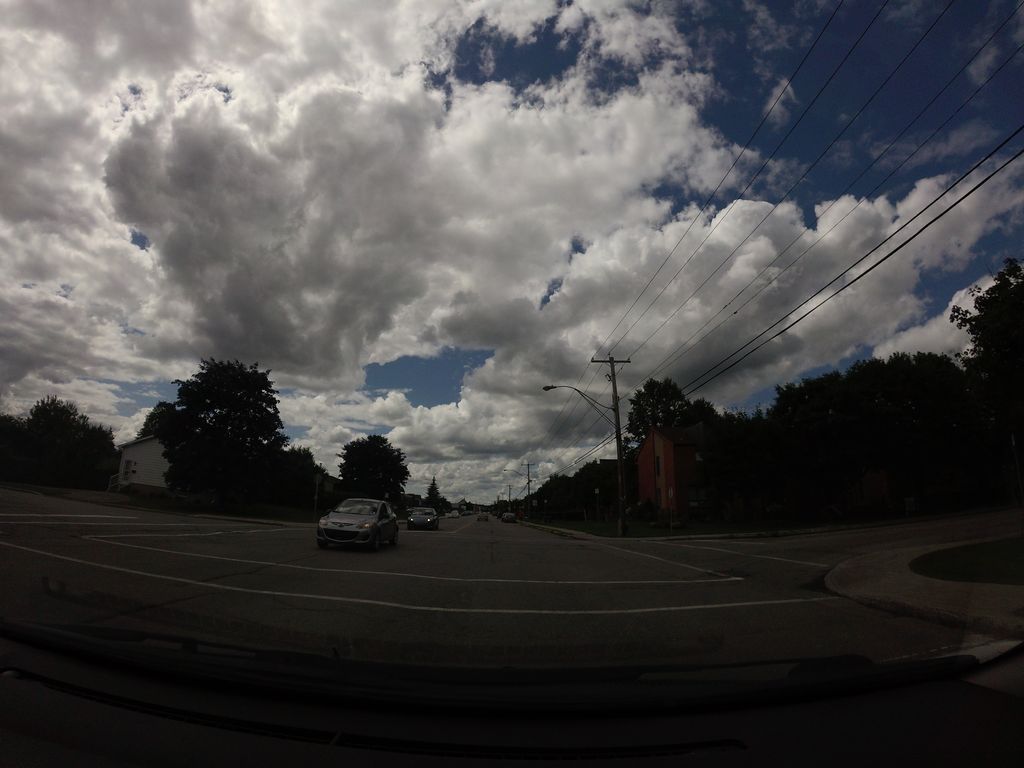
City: ottawa-gatineau